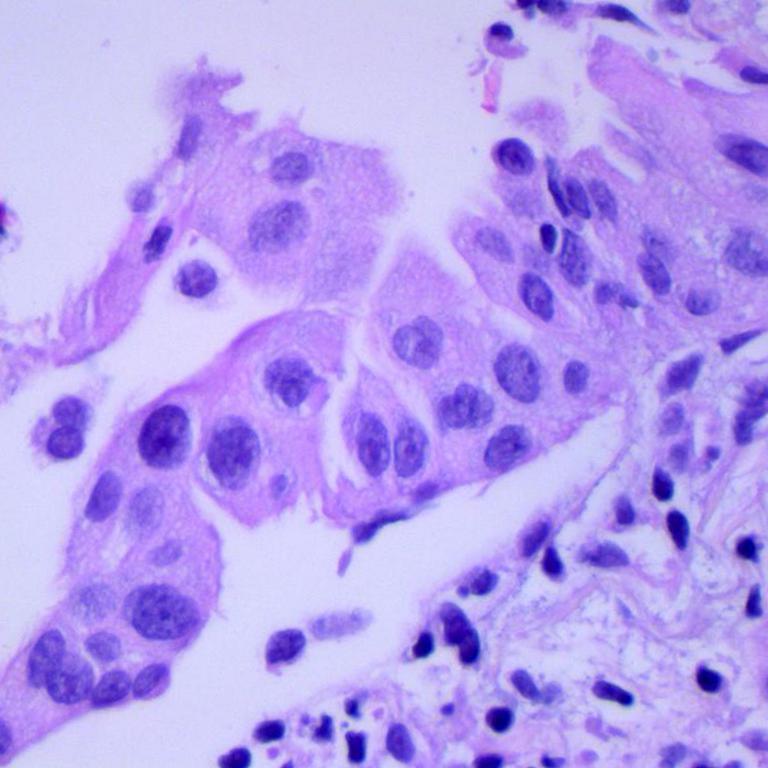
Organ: lung
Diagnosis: adenocarcinomas